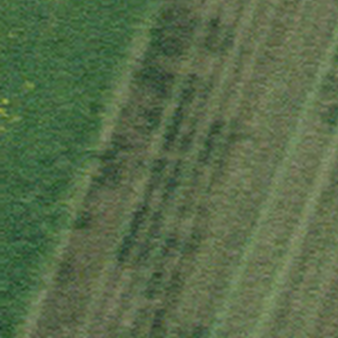
Label: other